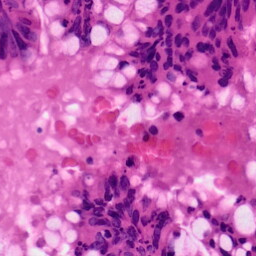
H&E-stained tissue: Colon